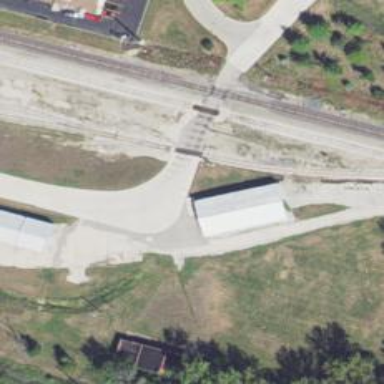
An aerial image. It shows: Level crossing along the railway.